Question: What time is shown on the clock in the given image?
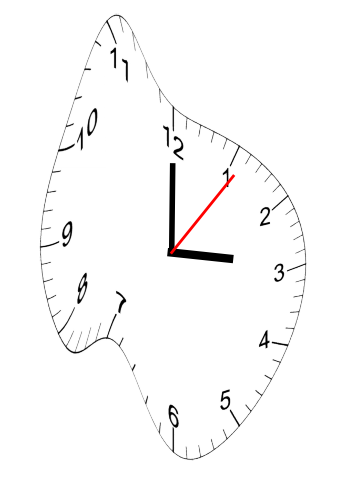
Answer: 03:00:06